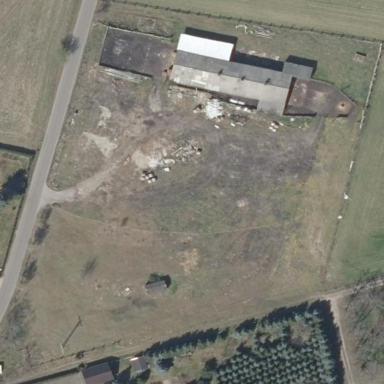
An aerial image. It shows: Farmyard area.